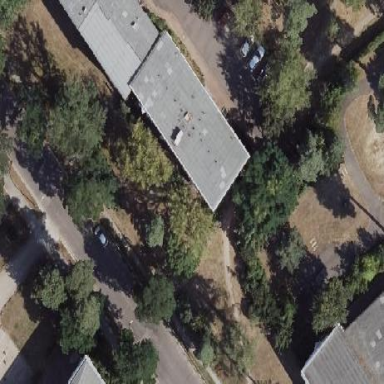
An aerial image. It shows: Apartment building with flat roof.